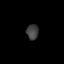
Tissue: skin
Cell type: Fibroblasts
Senescence score: 0.7246
Nuclear area (px): 178
Mean DAPI intensity: 64.247